Question: This may be a question for which the solution is already out there but I have just not been able to get it.
I am using VS 2012, Sql Server 2012 BI. So, here's the scenario.
I have a package called P1.dtsx. This package contains a Script Component as a source.
And I have another package P2.dtsx, which already has a lot of components in it.
Now, what I want to do is to call P1 from P2 at two places in P2. I want to set a User Variable in P1 with different values when I call it from two places in P2.
So, I made a variable called T(of String type and scope as P1) in P1 and used it in the Script Component of P1. Now, I have to set this variable twice from P2. So, I went to P2 and made two User Variables T1 and T2(both of String type and scope as P2). Next I went to P1 and opened the Package Configuration wizard and configured the Parent Package variables T1 and T2 to set the variable value T.
So far so good.
Here's the tiny bit I am unable to do - At the two places in P2 where I am using the Execute Package Task to call P1, I am UNABLE, SIMPLY UNABLE to set Parameter binding. I am unable to say that for this call use T1 and for the next call use T2.
Why am I unable to do this? Because the "Add" button in Parameter Binding editor is disabled (image below).

I am sure I am missing something very trivial.
Any ideas or suggestions?
Thanking in anticipation
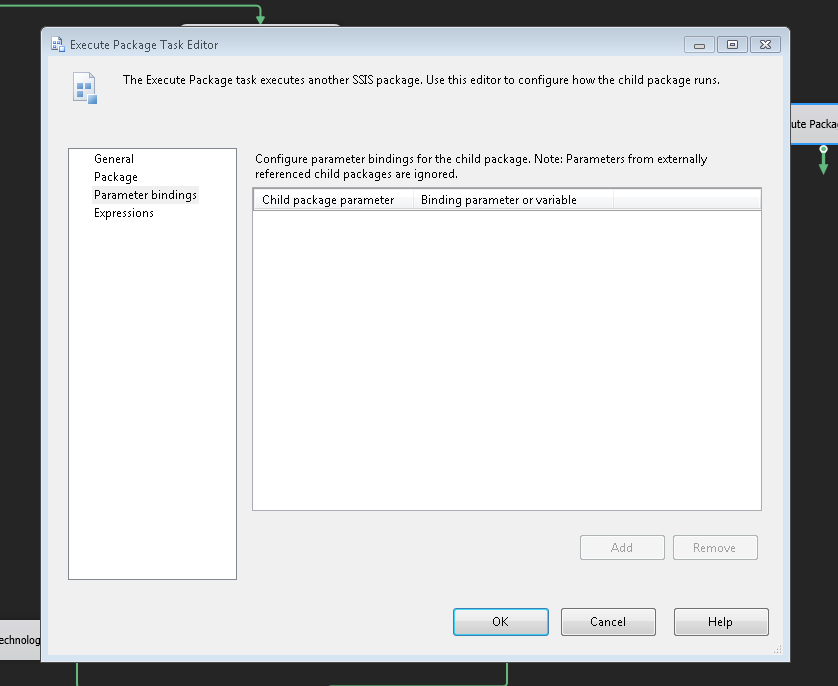
Answer: You need to add Parameters to the P2 package. In the design pane:

Add a parameter in here. Then in your P2 package go to your variables and set the value of the variable to the value of the parameter.